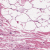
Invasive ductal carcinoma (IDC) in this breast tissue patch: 0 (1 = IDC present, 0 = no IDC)